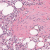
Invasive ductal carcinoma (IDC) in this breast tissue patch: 0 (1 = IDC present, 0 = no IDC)